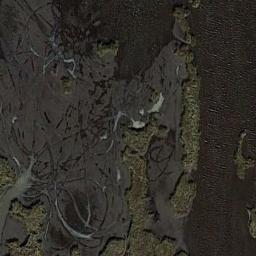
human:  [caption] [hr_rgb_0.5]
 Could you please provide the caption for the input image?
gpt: One third of this wetland is lake .

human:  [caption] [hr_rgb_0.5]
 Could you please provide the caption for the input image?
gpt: The wetland consists of dry plants and water .

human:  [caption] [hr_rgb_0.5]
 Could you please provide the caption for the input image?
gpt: There are many wetlands of different sizes .

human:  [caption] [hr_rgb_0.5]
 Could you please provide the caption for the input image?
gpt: Brown trivial bare land in the river in a wetland .

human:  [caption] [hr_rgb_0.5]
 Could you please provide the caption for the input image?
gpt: There are some islands on the wetland .